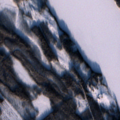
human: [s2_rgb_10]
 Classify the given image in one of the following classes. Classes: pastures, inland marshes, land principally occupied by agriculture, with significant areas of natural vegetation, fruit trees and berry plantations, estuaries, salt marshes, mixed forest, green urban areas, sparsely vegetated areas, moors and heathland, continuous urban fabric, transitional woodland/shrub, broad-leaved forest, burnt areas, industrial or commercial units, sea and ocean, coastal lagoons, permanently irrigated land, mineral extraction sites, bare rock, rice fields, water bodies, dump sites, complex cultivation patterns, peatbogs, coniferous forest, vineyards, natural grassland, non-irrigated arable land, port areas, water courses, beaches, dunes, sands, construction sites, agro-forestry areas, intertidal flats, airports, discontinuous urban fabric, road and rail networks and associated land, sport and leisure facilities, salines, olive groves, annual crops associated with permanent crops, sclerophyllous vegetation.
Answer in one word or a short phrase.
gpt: broad-leaved forest, coniferous forest, mixed forest, water bodies